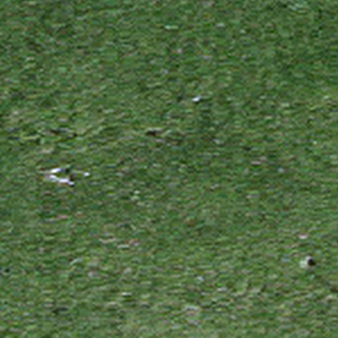
Label: other